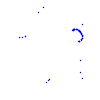
Particle: pion